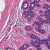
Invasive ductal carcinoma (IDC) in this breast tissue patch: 0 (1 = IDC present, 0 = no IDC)